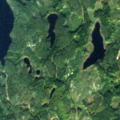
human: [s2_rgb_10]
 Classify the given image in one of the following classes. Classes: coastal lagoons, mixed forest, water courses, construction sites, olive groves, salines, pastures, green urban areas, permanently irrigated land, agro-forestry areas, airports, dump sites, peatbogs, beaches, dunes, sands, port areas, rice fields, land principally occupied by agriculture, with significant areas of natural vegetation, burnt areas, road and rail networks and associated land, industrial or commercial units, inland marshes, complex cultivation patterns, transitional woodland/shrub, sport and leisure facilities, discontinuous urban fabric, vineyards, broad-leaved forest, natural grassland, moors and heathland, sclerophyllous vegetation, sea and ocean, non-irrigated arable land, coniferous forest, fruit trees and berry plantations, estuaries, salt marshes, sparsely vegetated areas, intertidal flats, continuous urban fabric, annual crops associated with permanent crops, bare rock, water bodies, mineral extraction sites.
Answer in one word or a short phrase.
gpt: coniferous forest, transitional woodland/shrub, water bodies